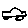
Label: car